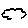
Label: cloud